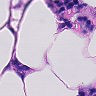
Metastatic tissue present: no